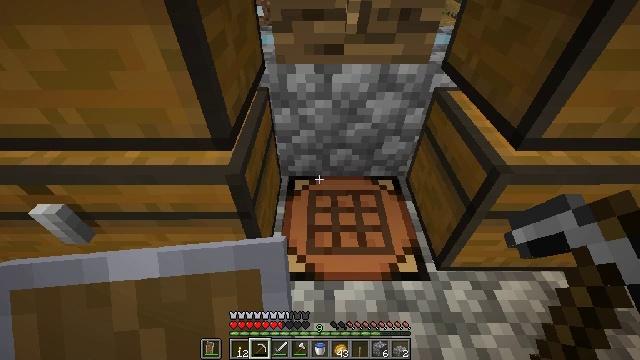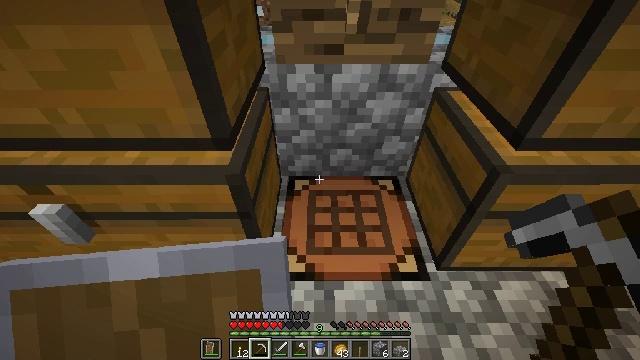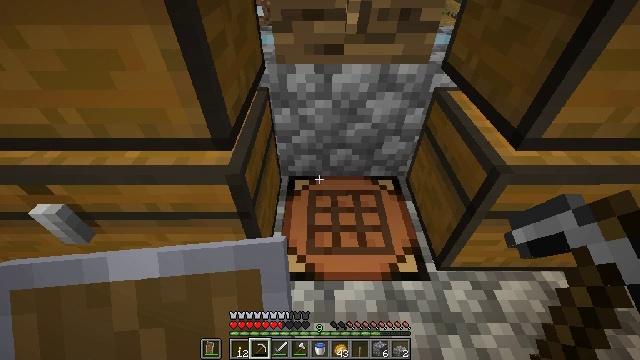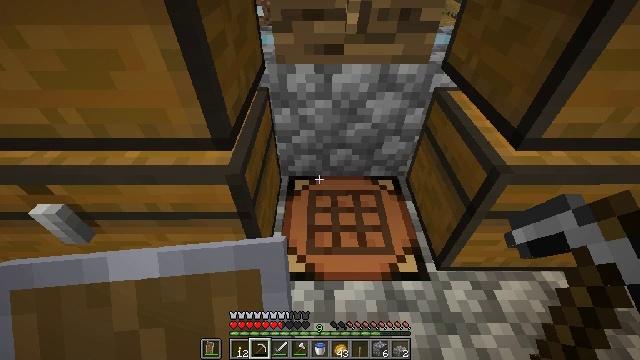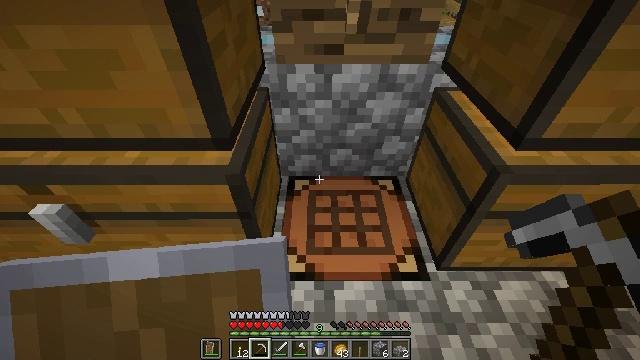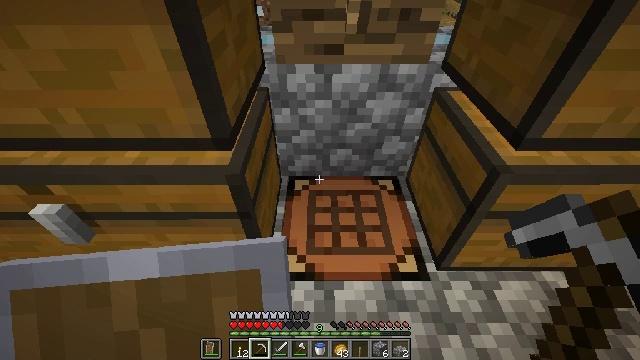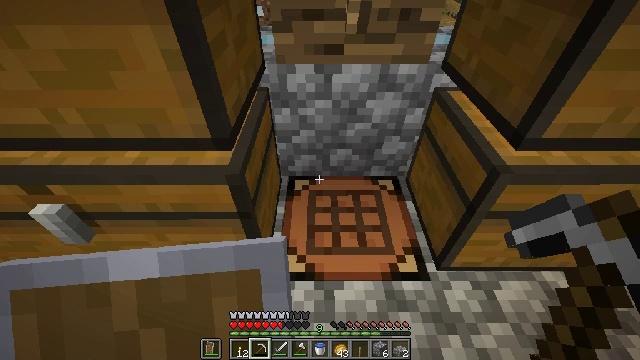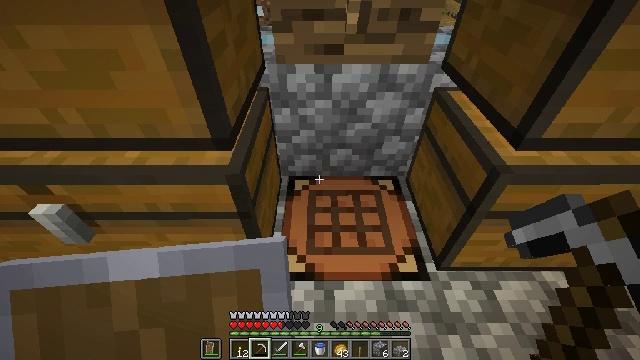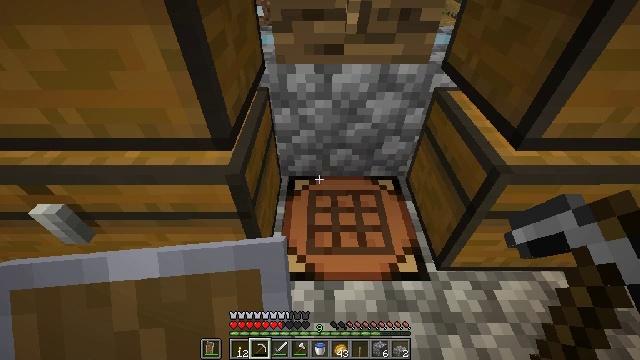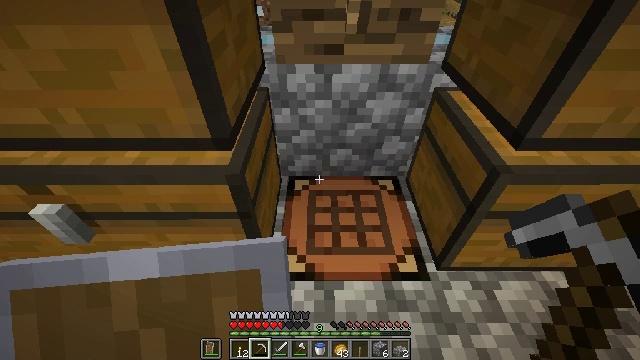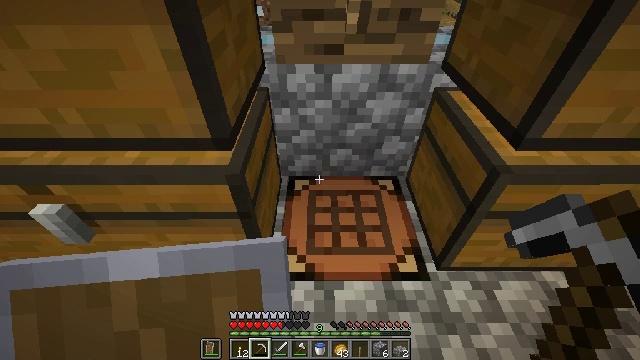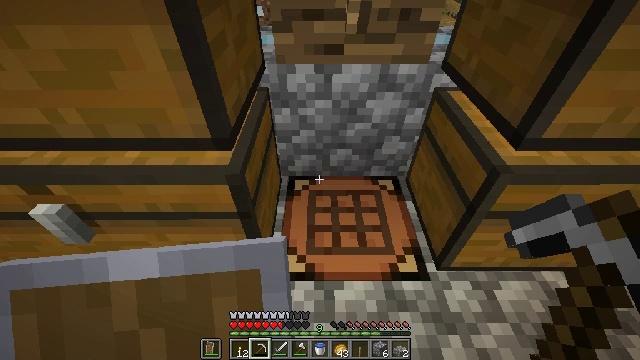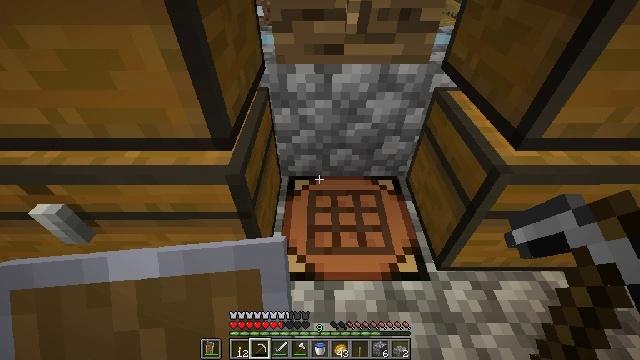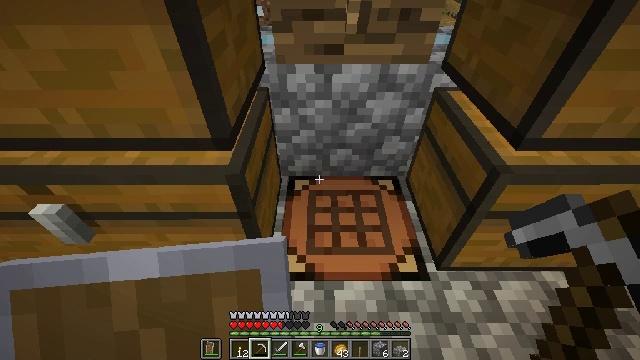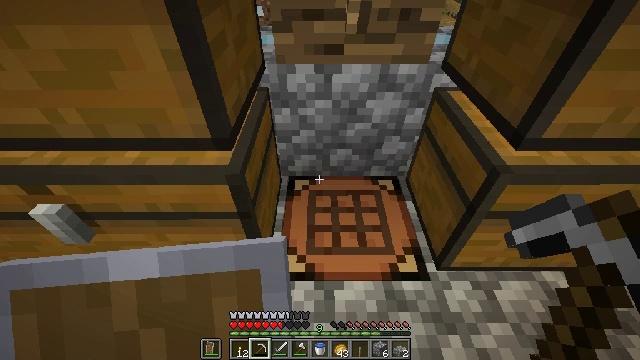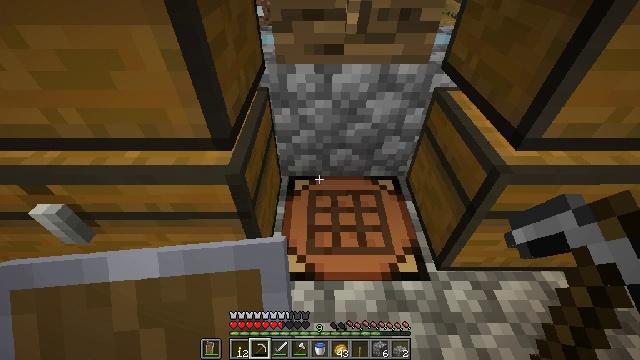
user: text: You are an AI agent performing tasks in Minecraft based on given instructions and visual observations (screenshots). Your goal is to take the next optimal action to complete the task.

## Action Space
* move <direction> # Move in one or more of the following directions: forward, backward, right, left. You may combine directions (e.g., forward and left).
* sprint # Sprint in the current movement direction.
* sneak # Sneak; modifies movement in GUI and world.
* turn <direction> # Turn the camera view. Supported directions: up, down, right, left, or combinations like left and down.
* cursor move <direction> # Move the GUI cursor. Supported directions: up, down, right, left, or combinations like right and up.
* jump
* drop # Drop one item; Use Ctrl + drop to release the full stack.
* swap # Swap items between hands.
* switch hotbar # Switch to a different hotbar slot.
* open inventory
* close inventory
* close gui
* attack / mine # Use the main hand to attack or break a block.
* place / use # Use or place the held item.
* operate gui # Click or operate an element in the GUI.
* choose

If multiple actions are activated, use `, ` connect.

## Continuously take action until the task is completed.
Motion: motion action
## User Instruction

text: Use the crafting table to craft a repeater.
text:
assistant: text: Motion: no_op
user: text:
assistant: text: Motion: no_op
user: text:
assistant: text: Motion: no_op
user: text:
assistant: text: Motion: no_op
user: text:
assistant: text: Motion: no_op
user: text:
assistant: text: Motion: no_op
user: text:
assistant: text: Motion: no_op
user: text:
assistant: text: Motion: no_op
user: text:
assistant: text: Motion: no_op
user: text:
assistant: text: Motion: no_op
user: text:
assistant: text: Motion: no_op
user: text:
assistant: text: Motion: no_op
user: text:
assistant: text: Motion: no_op
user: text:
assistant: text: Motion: no_op
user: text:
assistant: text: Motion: no_op
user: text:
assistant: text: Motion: no_op
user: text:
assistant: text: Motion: no_op
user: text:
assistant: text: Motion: no_op
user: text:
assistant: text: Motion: no_op
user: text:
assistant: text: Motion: no_op
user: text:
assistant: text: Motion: no_op
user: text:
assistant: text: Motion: no_op
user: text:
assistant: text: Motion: no_op
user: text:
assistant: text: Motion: no_op
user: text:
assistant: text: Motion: no_op
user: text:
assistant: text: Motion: no_op
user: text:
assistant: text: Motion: no_op
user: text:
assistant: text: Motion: no_op
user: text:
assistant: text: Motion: no_op
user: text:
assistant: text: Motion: no_op